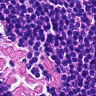
Metastatic tissue present: no